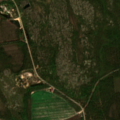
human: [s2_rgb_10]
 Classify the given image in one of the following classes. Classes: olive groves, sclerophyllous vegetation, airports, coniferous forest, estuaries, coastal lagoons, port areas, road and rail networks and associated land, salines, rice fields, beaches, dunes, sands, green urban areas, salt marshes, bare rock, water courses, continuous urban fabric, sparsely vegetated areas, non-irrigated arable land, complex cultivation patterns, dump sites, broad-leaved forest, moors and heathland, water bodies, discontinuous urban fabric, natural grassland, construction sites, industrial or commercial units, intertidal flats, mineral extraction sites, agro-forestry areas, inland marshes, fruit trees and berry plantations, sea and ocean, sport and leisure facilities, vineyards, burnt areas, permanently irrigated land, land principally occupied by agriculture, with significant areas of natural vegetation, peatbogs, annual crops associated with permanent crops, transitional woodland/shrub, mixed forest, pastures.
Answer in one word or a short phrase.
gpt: coniferous forest, transitional woodland/shrub